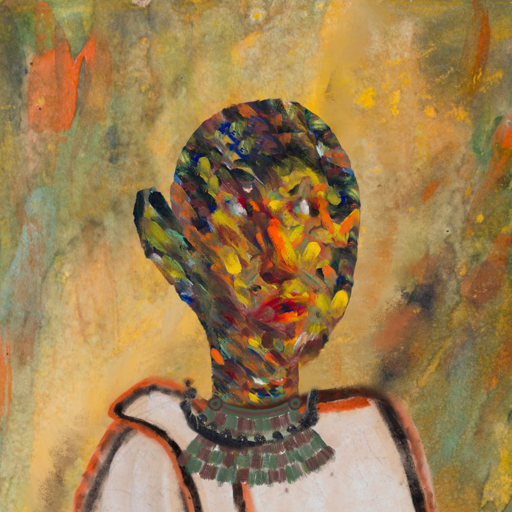
Background: Comrade, Head And Neck Side: An_Impression, Face Side: An_Impression, Bust: Roy_Bahadur, Hair Side: Blank, Head Accessory: Blank, Second Necklace: After_Raid, Necklace: Childish, Baby: Blank